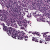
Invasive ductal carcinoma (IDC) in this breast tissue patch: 1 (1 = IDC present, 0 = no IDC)